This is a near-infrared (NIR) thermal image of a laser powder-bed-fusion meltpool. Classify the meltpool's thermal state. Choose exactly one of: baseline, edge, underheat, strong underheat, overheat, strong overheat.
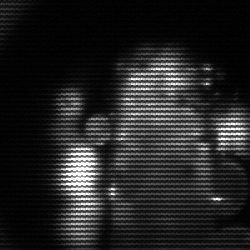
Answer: strong underheat